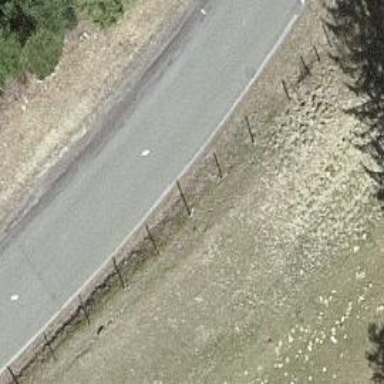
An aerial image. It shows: Tertiary road with asphalt surface.